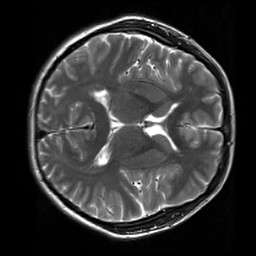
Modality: T2w
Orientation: axial
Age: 19
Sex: male
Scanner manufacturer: siemens
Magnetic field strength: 3 T
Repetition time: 7 s
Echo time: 0.09 s